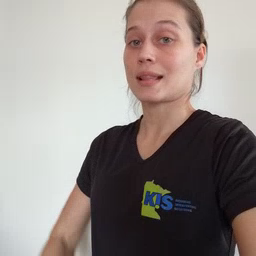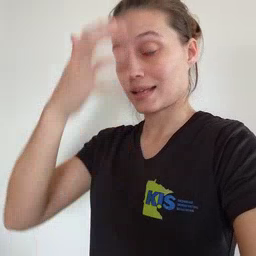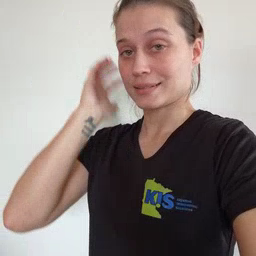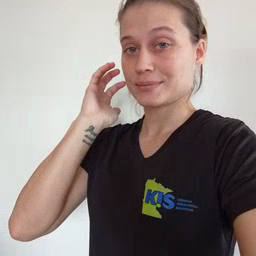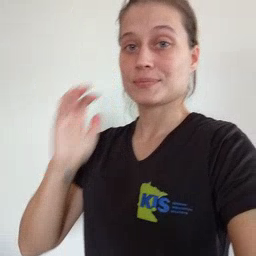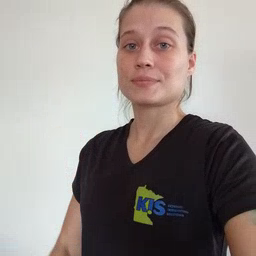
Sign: lion